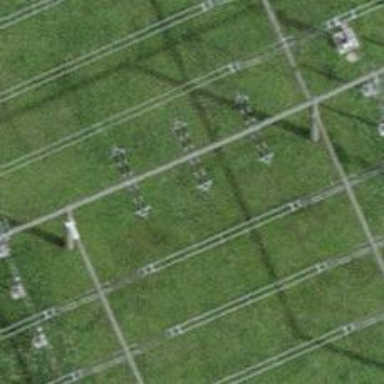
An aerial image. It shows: Three power lines with cables.